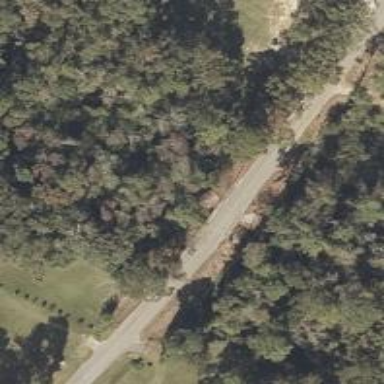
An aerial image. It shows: Culvert tunnel.